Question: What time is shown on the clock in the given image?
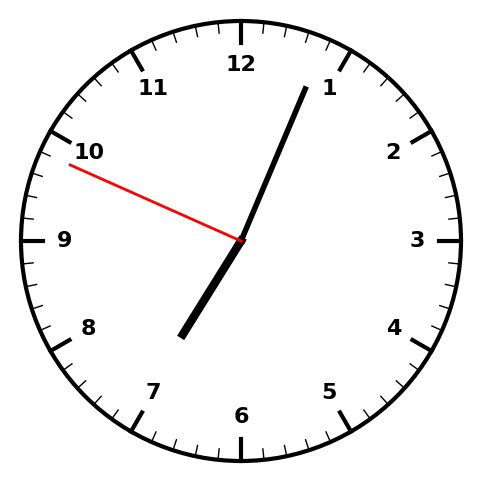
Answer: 07:03:49